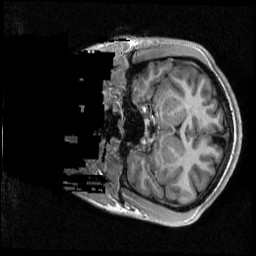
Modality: T1w
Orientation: coronal
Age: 21
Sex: male
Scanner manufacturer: siemens
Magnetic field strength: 3 T
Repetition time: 2.3 s
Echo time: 0.00298 s